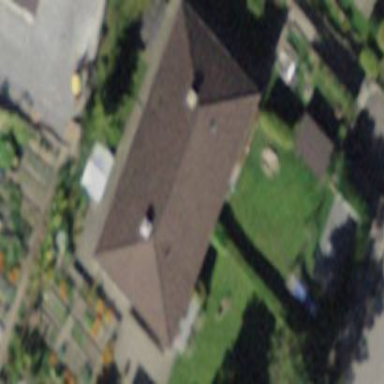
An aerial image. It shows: Residential building.